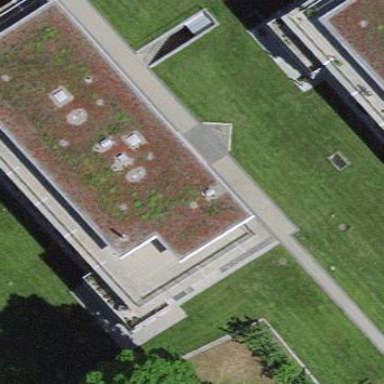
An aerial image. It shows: Apartment building with flat roof.